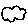
Label: cloud